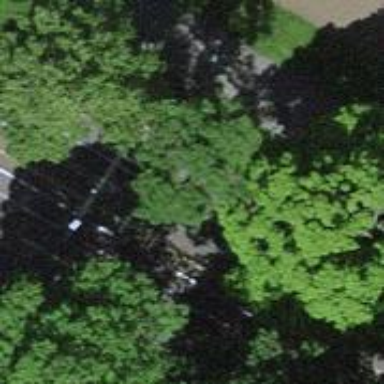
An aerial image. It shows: Tree-lined avenue.